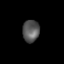
Tissue: skin
Cell type: Epithelial cells
Senescence score: 0.2878
Nuclear area (px): 360
Mean DAPI intensity: 88.356